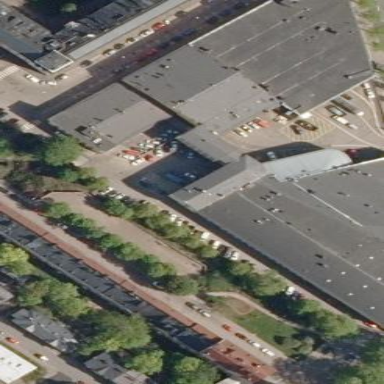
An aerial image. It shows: Transportation building designated as tram depot.